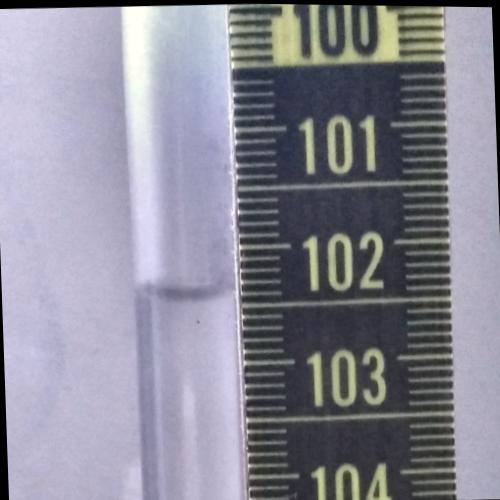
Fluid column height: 102.4 cm